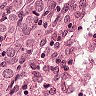
Metastatic tissue present: yes